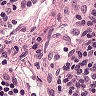
Metastatic tissue present: no